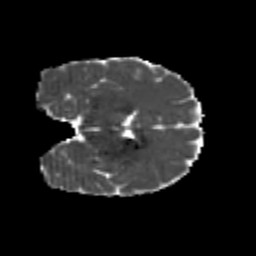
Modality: MD
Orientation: coronal
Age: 24
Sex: male
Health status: healthy
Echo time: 0.074 s